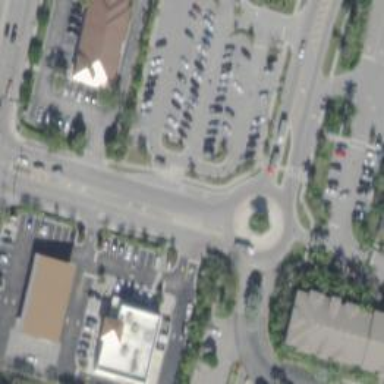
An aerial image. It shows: Residential road that intersects with roundabout.